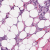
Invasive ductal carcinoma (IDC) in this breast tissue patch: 1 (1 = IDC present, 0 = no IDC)